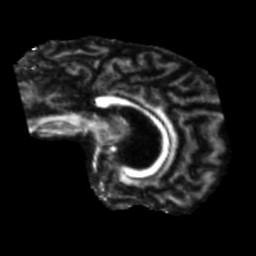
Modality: FA
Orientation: sagittal
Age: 55
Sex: male
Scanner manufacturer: siemens
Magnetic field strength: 3 T
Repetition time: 5.25 s
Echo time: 0.08 s